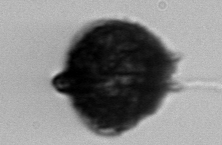
Label: Gonyaulax